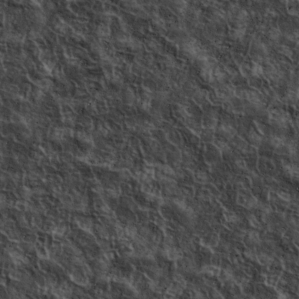
Label: non_frost